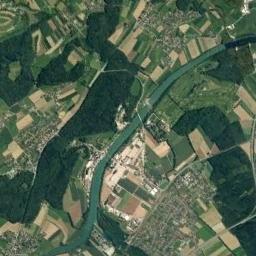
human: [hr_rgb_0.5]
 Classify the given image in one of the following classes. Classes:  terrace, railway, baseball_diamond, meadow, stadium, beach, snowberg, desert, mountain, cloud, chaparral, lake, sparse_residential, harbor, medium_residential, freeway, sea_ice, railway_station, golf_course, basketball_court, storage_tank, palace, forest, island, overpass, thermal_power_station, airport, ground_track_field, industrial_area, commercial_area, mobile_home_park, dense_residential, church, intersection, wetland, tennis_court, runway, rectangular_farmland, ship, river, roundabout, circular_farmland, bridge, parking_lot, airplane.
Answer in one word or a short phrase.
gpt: river